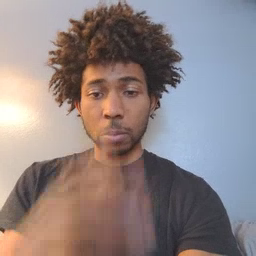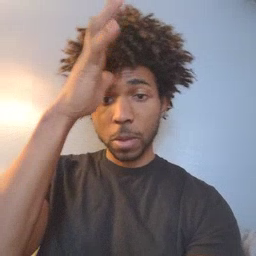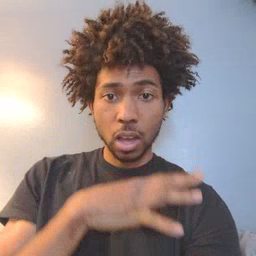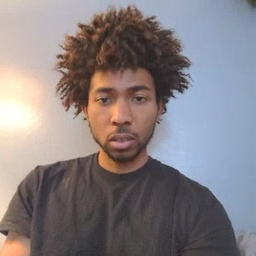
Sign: man